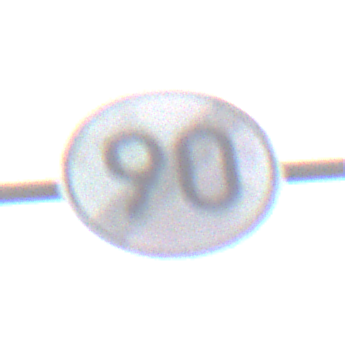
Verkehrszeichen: EndeGeschwindigkeit90
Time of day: Midday
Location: Outdoor (Urban)
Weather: Overcast
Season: NotSpecified
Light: Natural